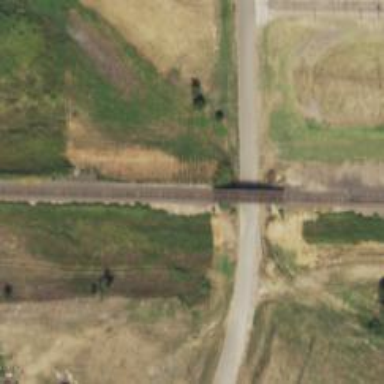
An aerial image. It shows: Bridge over railway line.